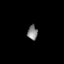
Tissue: lung
Cell type: Epithelial cells
Senescence score: 0.1633
Nuclear area (px): 143
Mean DAPI intensity: 131.406